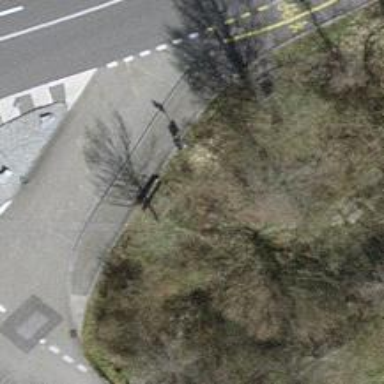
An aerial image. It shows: Bench.